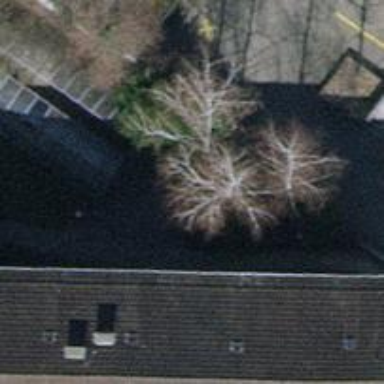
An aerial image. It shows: Urban area with trees.